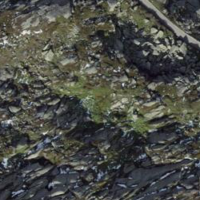
EUNIS habitat code: 31
Species observed at this site:
Saxifraga bryoides